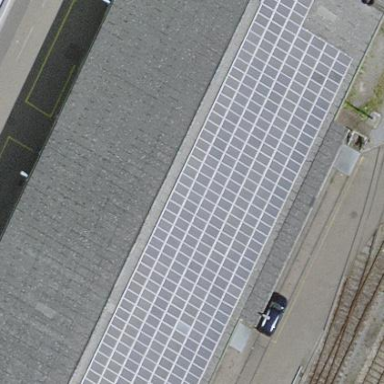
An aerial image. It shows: Solar photovoltaic panel generator.